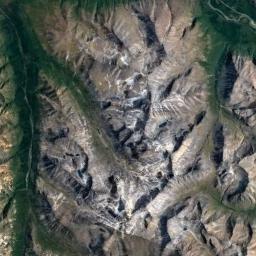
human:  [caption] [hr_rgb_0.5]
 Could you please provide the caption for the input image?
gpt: The snow berg is consist of green plants,Bare land and white snow .

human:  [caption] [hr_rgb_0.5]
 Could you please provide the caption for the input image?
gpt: White, Brown, And green transitions from the peaks to the bottom of the peaks in the Snow Mountain Range .

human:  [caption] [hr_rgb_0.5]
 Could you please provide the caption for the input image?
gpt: There is snow on the part of the snowberg .

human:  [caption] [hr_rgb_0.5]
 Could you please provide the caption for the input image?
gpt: The snowberg is partly covered with snow and ice and the color of the mountain is brown .

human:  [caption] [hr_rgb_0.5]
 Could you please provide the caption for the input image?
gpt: There are some snow on the snowberg .